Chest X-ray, AP view. Patient: 53 years old, sex M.
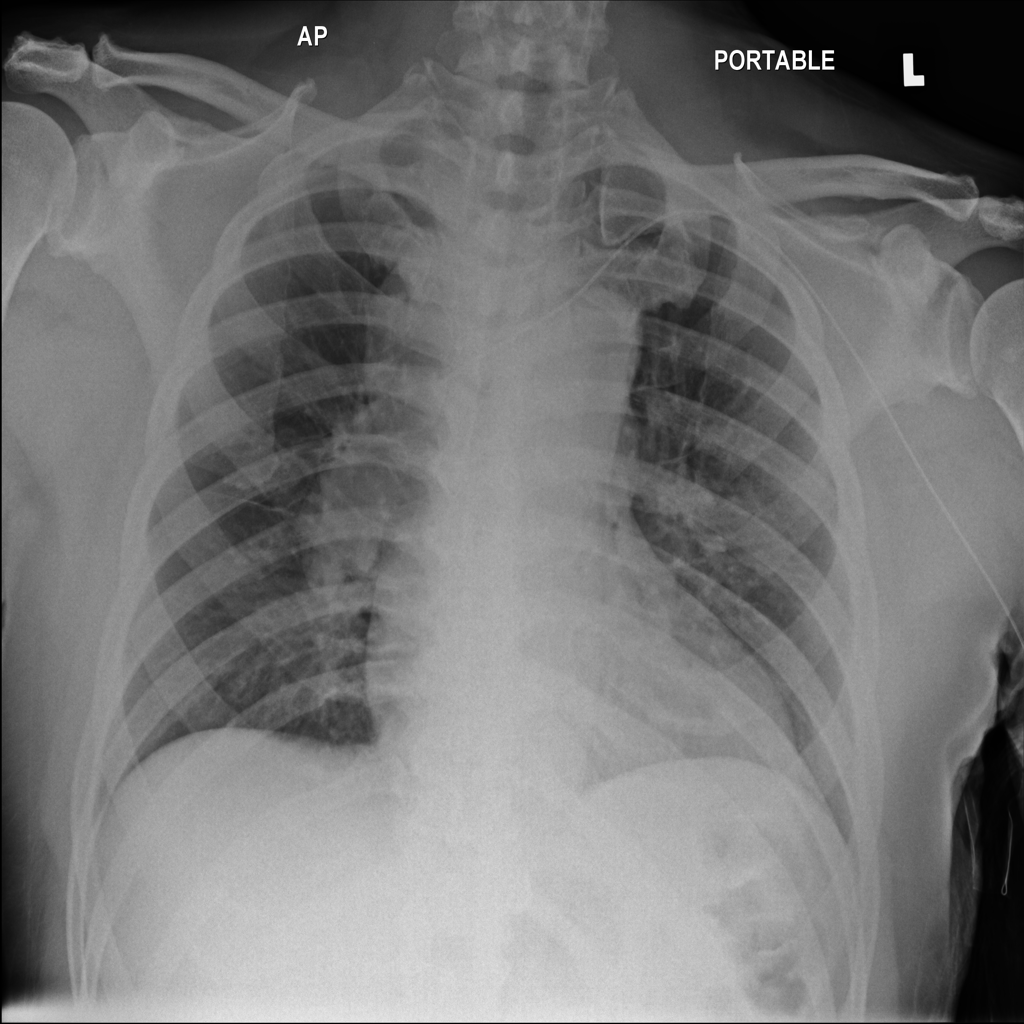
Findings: Cardiomegaly, Effusion, Mass